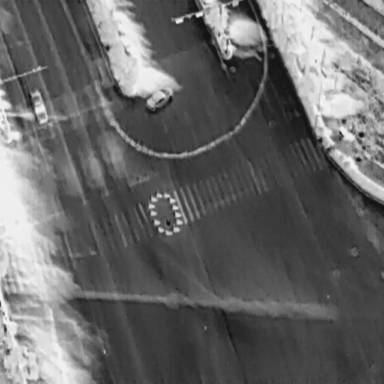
There are two Cars in the infrared image.